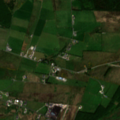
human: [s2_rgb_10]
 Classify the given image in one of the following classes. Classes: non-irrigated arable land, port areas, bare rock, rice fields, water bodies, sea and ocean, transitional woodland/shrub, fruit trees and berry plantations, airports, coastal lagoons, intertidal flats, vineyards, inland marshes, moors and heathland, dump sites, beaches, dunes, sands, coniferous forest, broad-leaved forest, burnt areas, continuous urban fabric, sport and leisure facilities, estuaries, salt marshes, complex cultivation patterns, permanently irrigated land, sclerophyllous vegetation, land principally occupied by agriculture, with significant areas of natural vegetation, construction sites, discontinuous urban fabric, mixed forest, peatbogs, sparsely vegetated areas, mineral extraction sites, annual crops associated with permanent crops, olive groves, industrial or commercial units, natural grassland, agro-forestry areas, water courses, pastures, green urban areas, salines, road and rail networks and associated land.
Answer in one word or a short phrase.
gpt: pastures, peatbogs